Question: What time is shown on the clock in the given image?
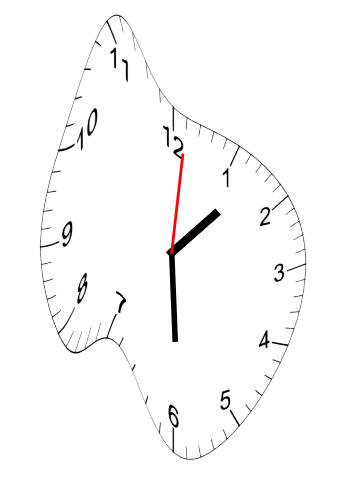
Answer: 01:30:01